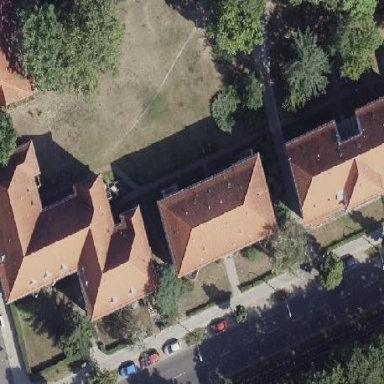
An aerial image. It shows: Apartment building with hipped roof.